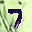
Label: 7